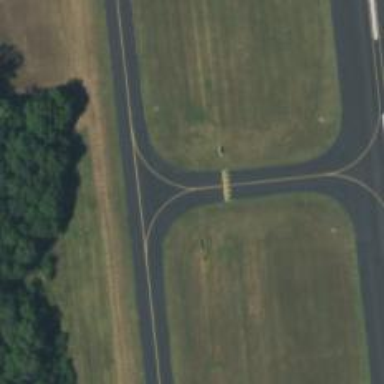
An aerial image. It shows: Image of taxiway at airport.